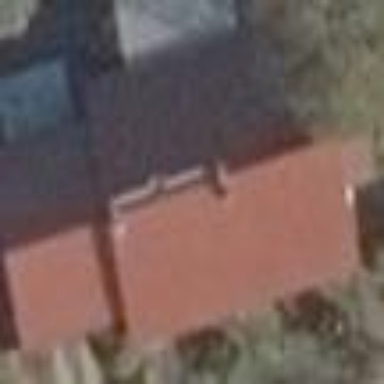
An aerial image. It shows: Residential building with gabled roof oriented along and colored red.